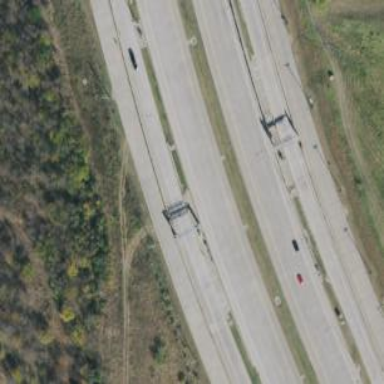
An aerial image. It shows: Toll gantry on the road.